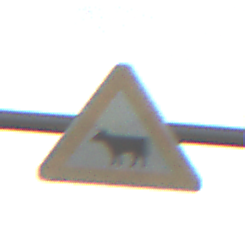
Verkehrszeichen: ViehtriebRechts
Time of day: SunriseSunset
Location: Outdoor (Nature)
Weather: PartlyCloudy
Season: NotSpecified
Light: Natural